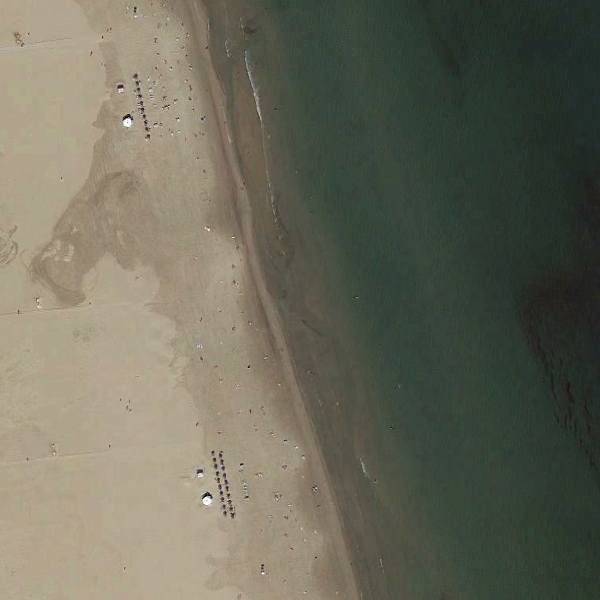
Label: Beach